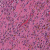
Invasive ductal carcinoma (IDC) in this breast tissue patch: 0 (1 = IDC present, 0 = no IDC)